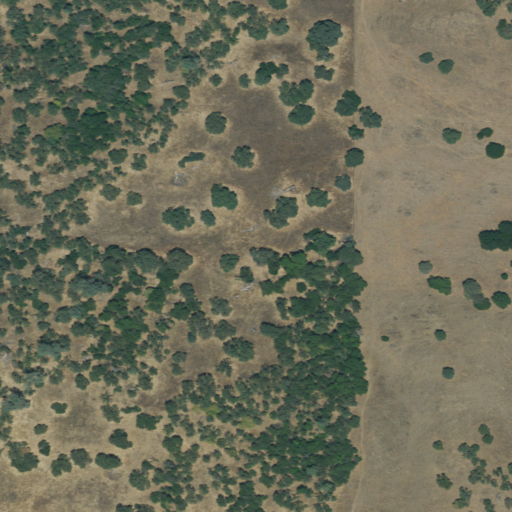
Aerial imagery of plain(s) in California named Buck Field containing shrub, grassland, deciduous forest, mixed forest, and evergreen forest